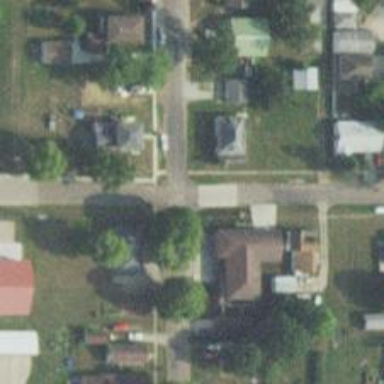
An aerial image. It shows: Residential road with asphalt surface and sidewalk on the left side.